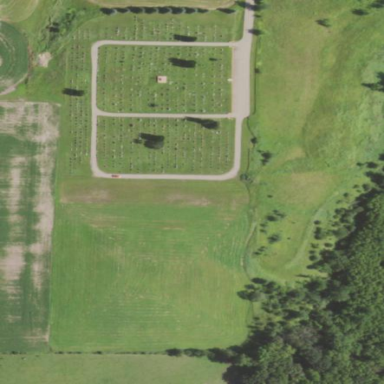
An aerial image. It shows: Cemetery.